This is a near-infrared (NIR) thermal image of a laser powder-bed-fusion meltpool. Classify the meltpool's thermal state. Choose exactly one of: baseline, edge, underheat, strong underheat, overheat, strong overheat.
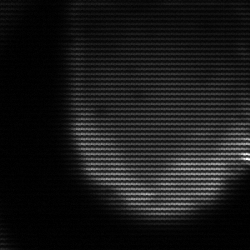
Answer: edge